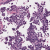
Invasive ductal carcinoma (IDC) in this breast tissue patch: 0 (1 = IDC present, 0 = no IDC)